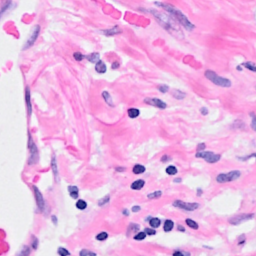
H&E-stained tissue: Breast